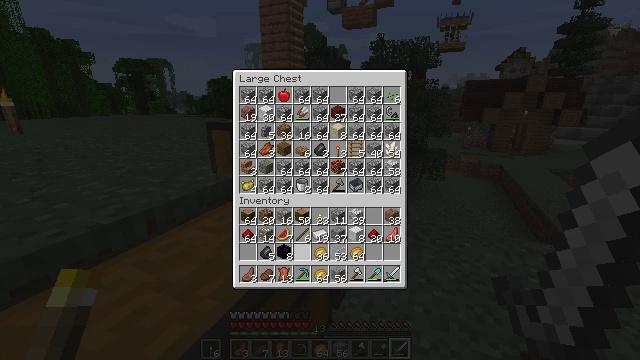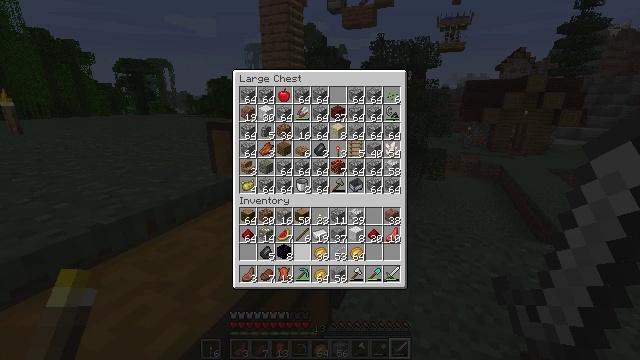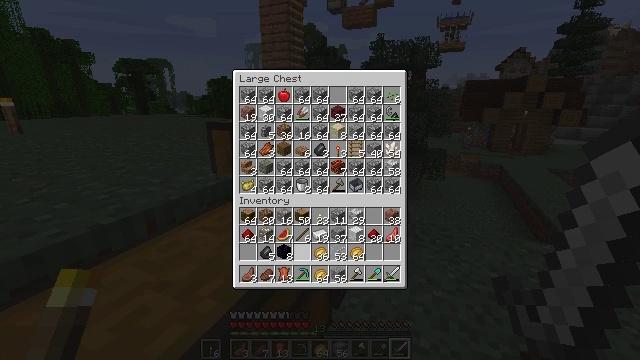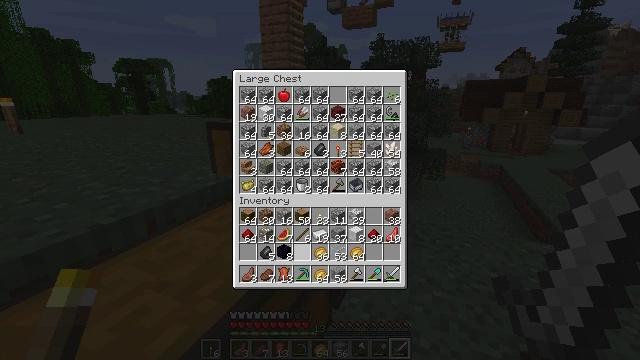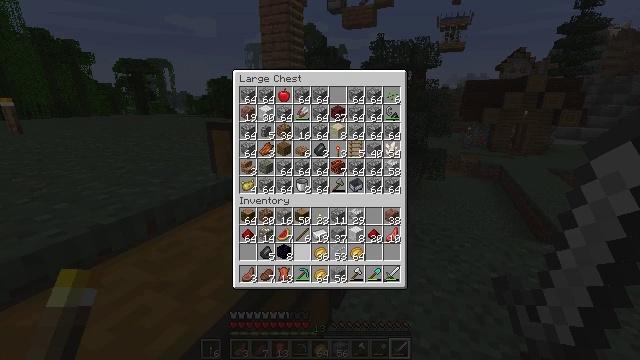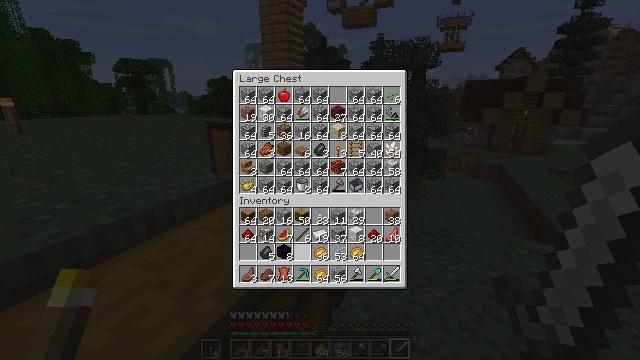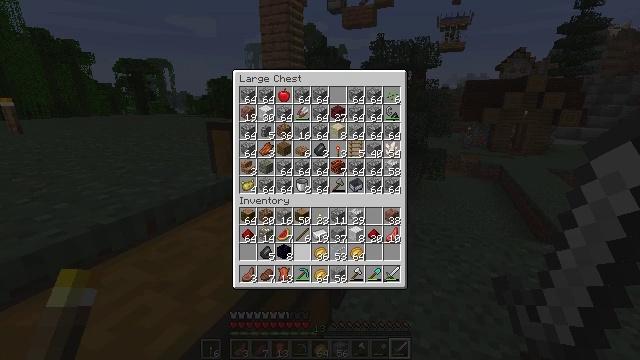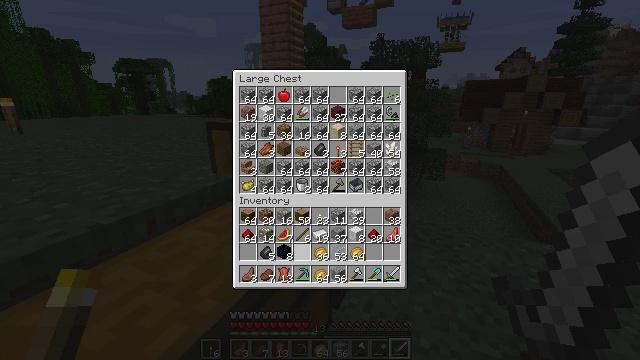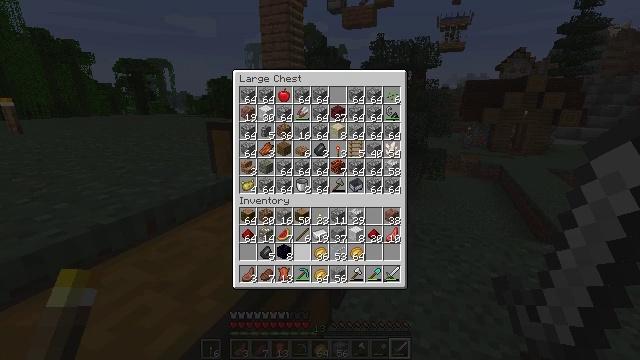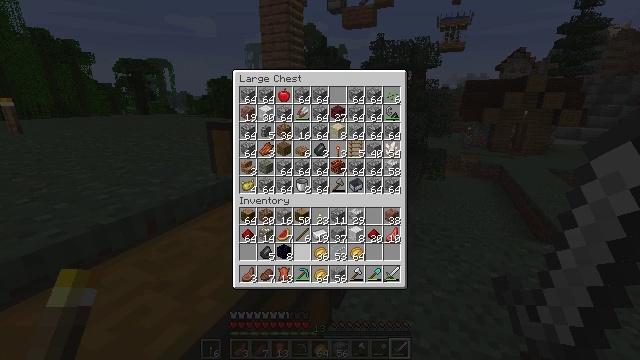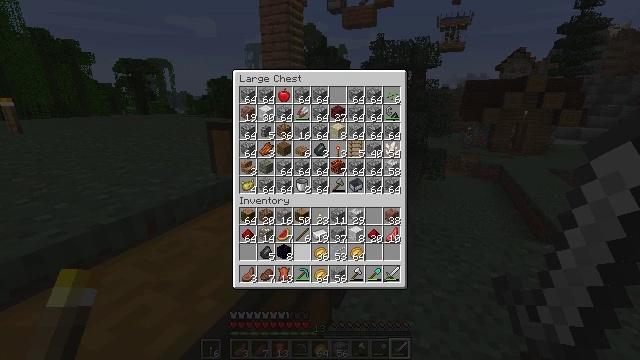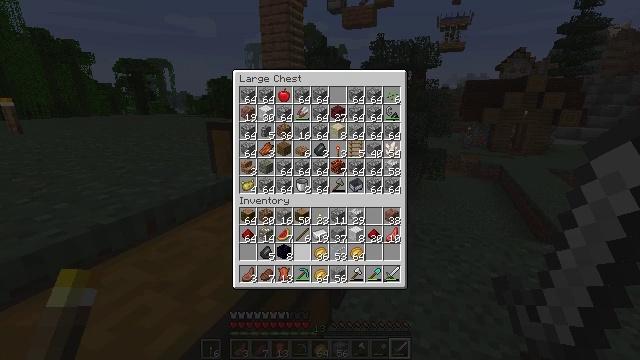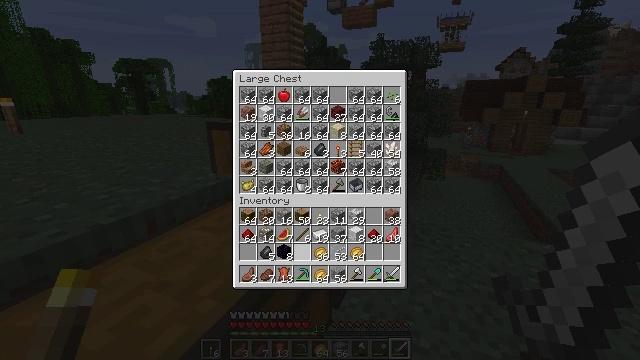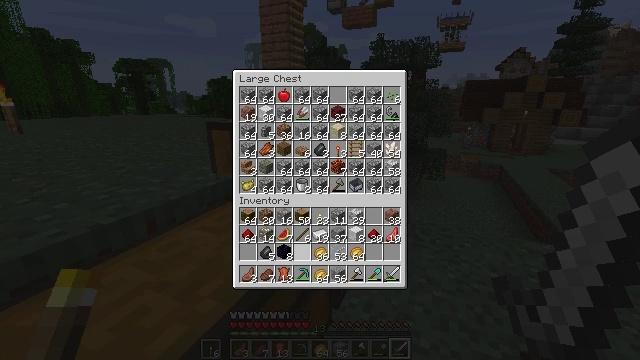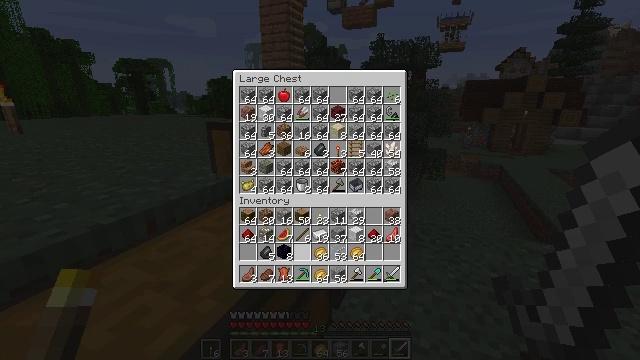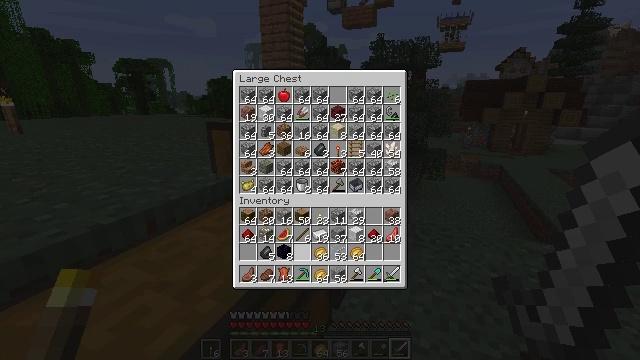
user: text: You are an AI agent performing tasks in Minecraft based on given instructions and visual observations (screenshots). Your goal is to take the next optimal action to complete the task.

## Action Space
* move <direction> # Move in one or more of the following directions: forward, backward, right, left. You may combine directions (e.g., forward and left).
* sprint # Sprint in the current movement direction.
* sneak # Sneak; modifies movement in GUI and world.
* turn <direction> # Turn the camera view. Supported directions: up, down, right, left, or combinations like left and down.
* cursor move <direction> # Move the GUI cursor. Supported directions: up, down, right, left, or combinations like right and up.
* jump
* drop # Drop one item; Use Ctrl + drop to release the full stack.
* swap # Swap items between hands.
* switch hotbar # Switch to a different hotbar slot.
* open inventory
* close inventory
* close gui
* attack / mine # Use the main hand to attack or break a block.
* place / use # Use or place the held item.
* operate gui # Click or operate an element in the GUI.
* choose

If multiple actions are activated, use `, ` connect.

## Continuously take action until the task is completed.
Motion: motion action
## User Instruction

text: Attack the melon to collect it.
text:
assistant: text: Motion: no_op
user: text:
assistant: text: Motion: no_op
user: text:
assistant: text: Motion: no_op
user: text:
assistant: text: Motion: no_op
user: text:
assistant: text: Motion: no_op
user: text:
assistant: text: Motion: no_op
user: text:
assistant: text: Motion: no_op
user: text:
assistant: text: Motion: no_op
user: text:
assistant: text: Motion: no_op
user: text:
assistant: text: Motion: no_op
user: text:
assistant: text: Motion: no_op
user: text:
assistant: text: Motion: no_op
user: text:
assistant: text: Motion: no_op
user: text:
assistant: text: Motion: no_op
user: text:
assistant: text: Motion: no_op
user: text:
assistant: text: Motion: no_op
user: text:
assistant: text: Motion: no_op
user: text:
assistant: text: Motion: no_op
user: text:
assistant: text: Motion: no_op
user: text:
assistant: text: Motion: no_op
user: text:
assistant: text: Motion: no_op
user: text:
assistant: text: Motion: no_op
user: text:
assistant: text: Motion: no_op
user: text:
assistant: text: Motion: no_op
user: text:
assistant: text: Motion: no_op
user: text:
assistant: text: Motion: no_op
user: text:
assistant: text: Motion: no_op
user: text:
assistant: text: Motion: no_op
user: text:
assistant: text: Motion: no_op
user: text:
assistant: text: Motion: no_op